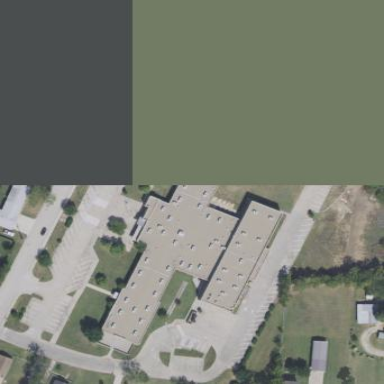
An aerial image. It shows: School.